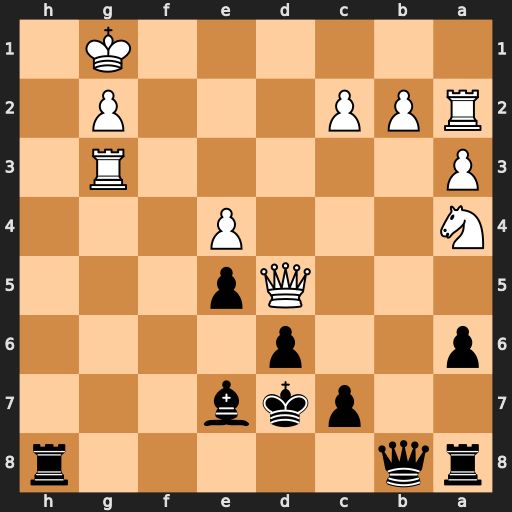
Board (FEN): rq5r/2pkb3/p2p4/3Qp3/N3P3/P5R1/RPP3P1/6K1
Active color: b
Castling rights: -
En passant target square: -
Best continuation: Qa7+ Nc5+ Qxc5+ Qxc5 dxc5